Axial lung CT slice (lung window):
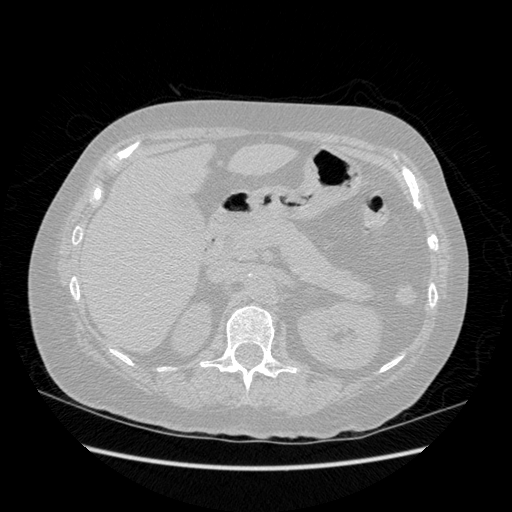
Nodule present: no